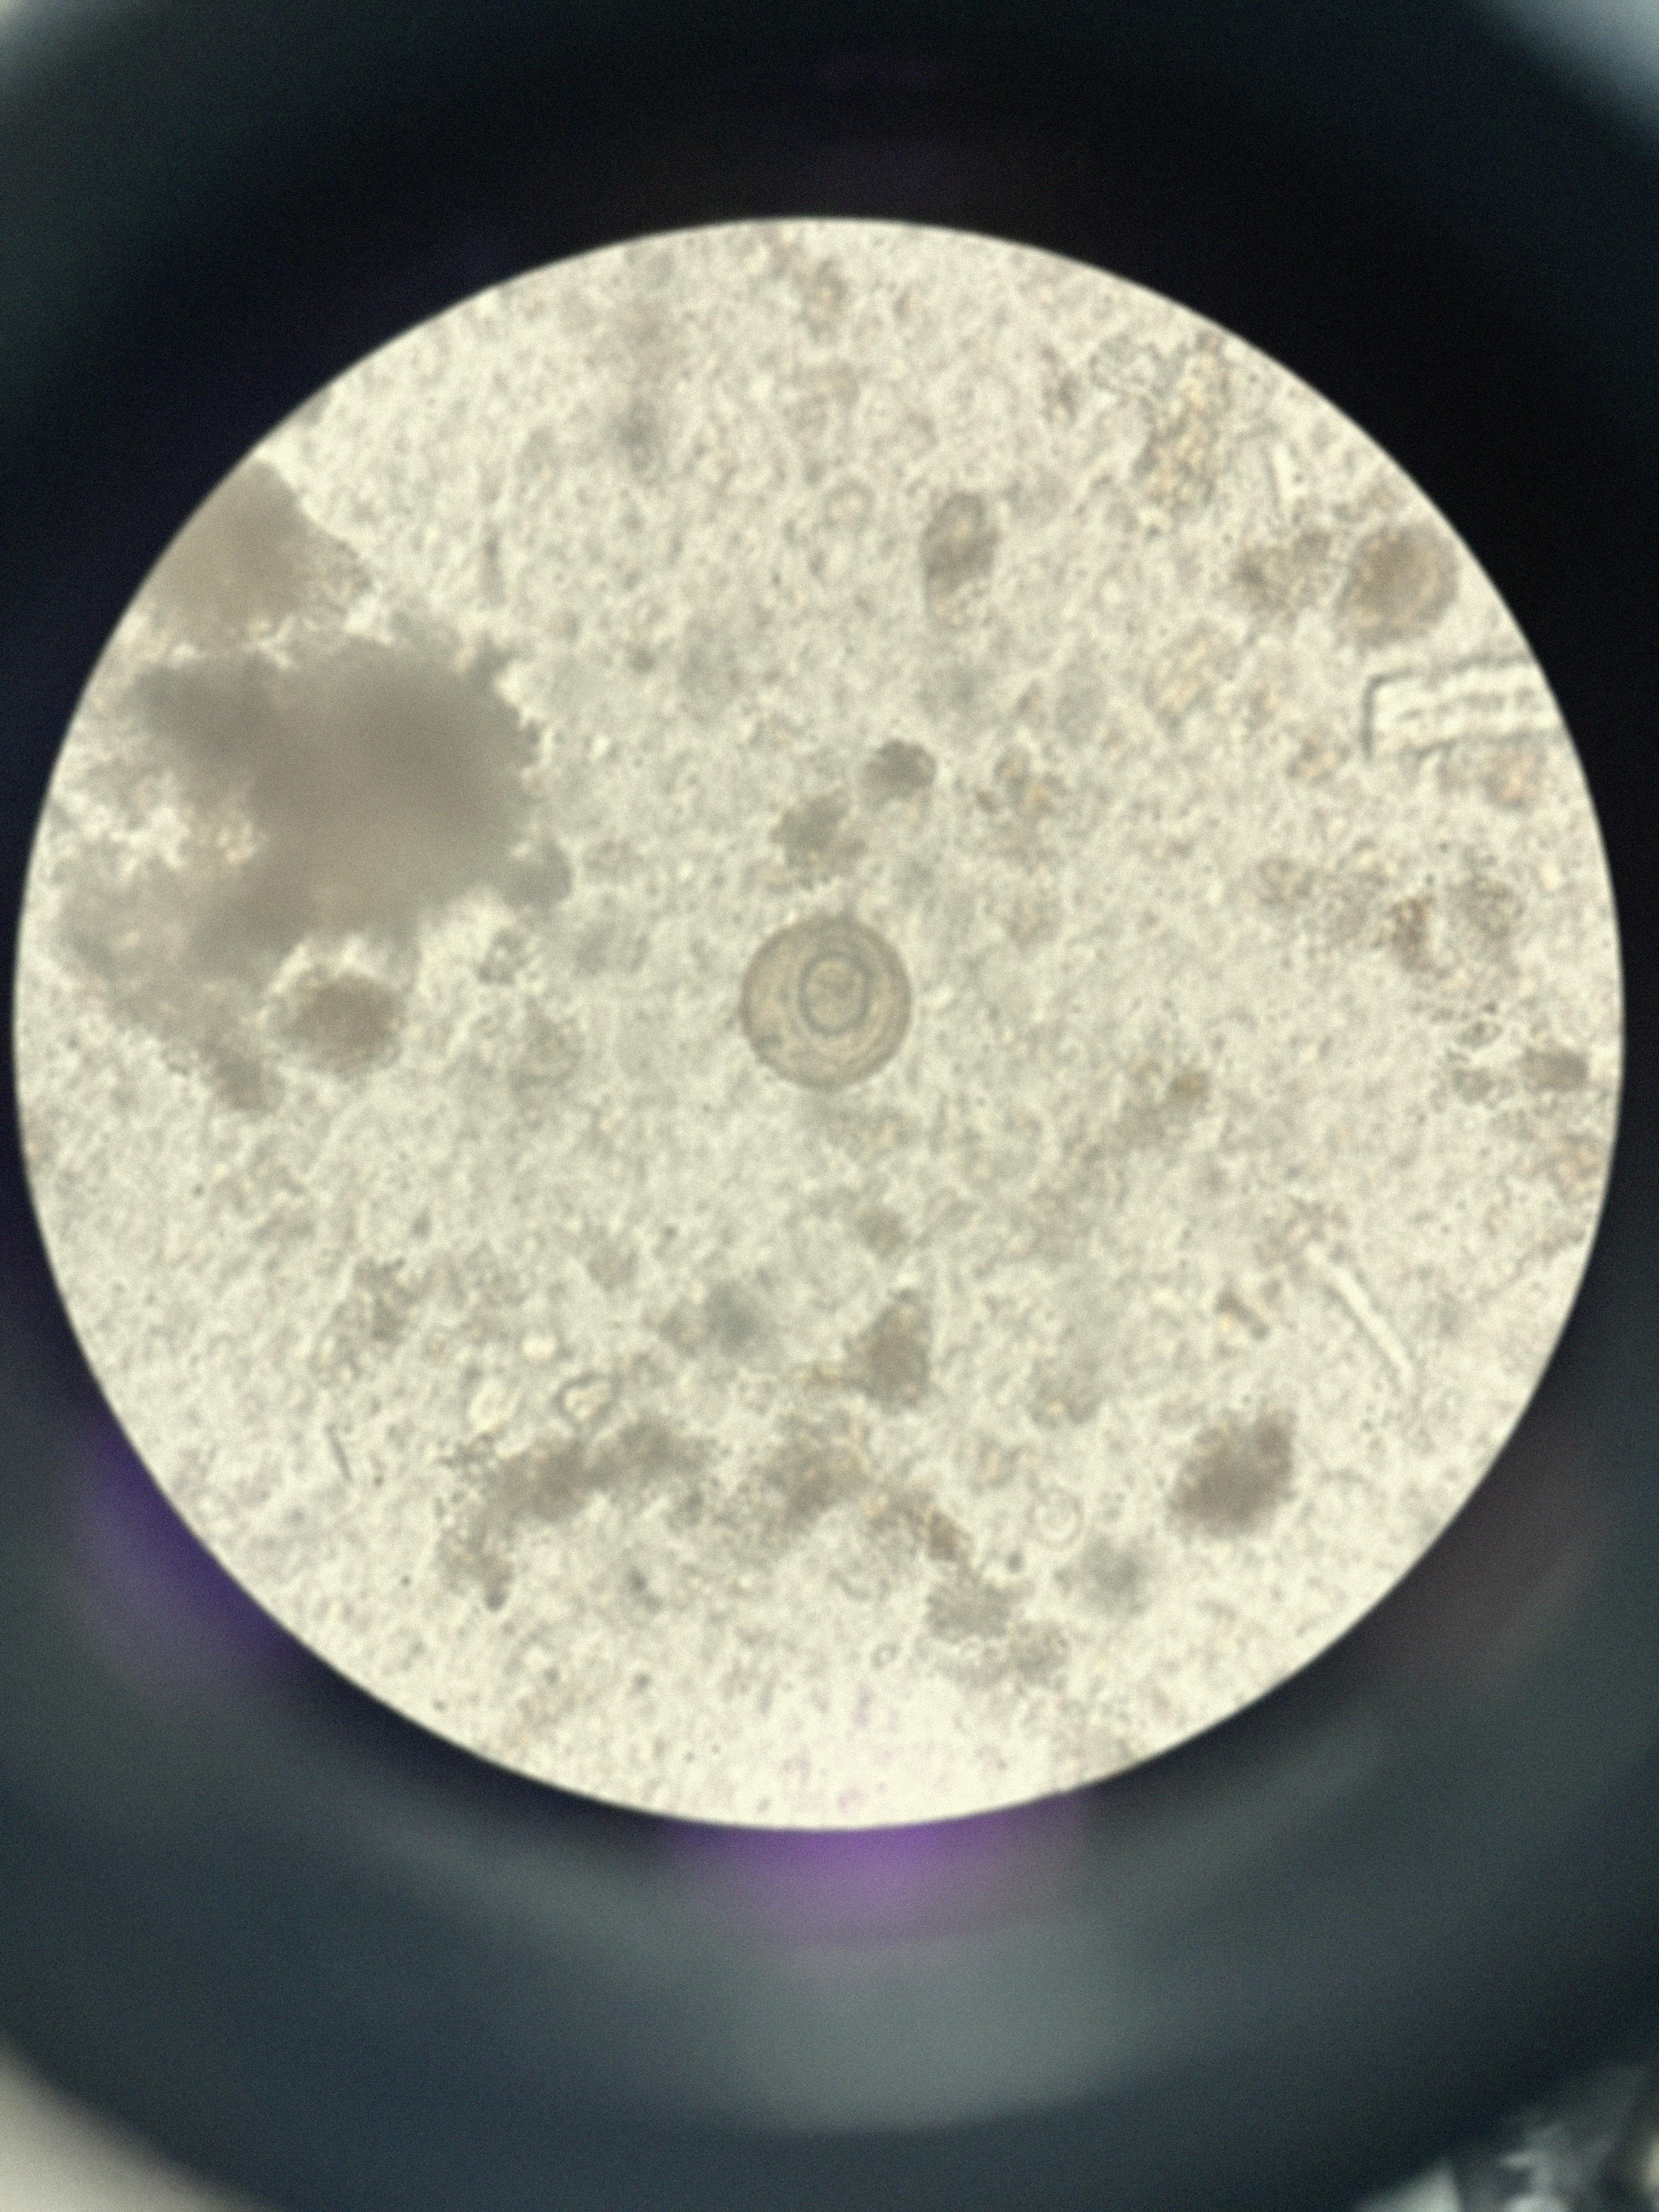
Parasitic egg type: Hymenolepis diminuta